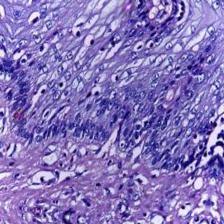
Diagnosis: Normal